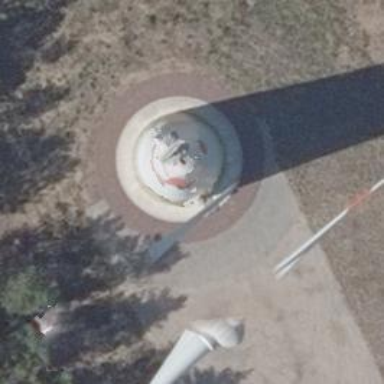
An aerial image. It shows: Wind generator in the form of horizontal axis wind turbine.